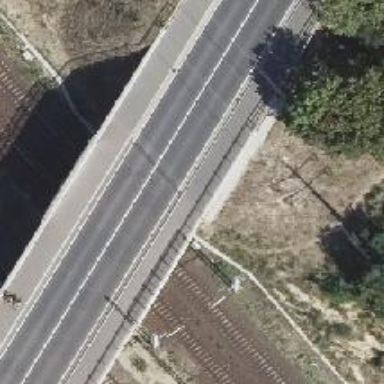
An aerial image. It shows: Asphalt path crossing over bridge.